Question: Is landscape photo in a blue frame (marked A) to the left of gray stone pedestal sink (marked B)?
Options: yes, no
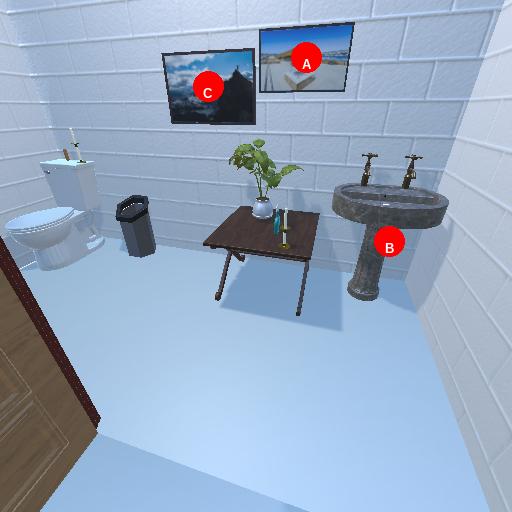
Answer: yes